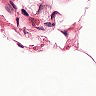
Metastatic tissue present: no